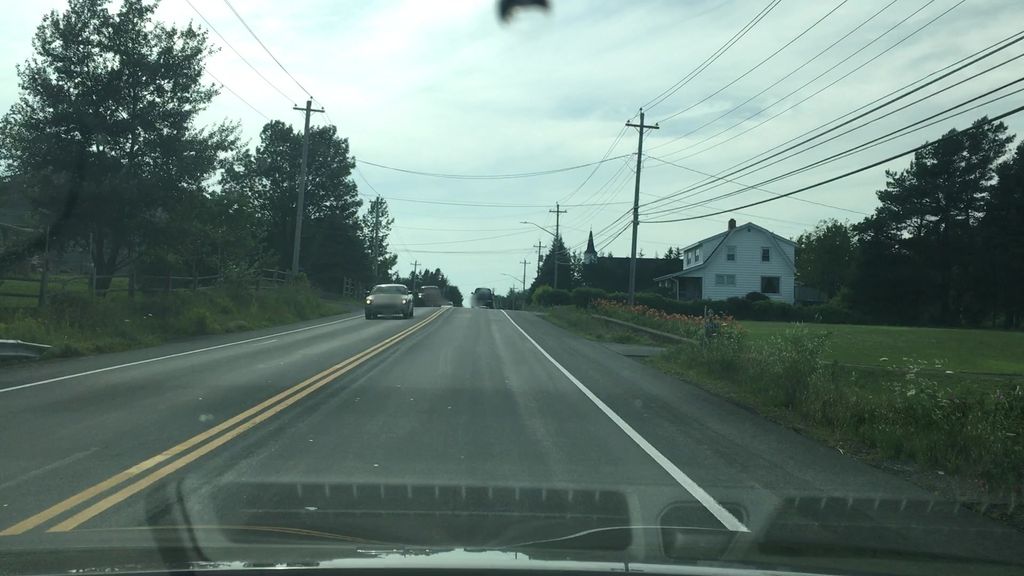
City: halifax